Question: I've been following <URL> to debug a Windows Service application.
Basically, I need to attach the Visual Studio debugger to the process started after installing the Windows Service that has been developed. However, VS doesn't allow me attach the debugger to this process as shown in the following picture:

How can I attach the debugger to this process? If I clicked on any of the other processes the Attach button becomes enabled.
Any help would be greatly appreciated
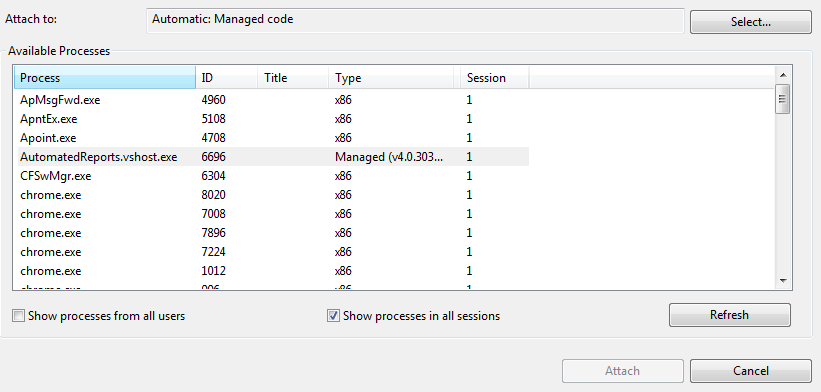
Answer: check the checkbox 'Show processes from all users', then you will see 'AutomatedReports.exe'. Attach that (not 'AutomatedReports.vshost.exe')
'vshost' is a host process to help with the debugging. More info on this <URL>
Also you need to place the following line in your service code where you want to hit the break point.
'''
System.Diagnostics.Debugger.Break();
'''